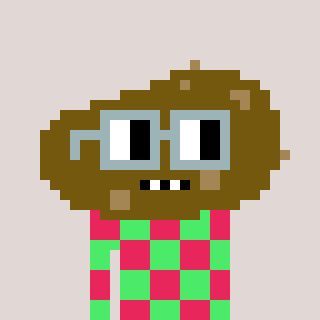
a pixel art character with square dark gray glasses, a potato-shaped head and a teal-colored body on a warm background